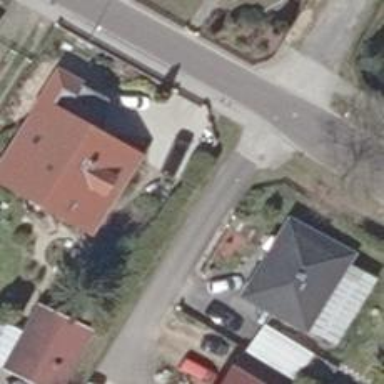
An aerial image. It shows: Asphalt road in residential area.